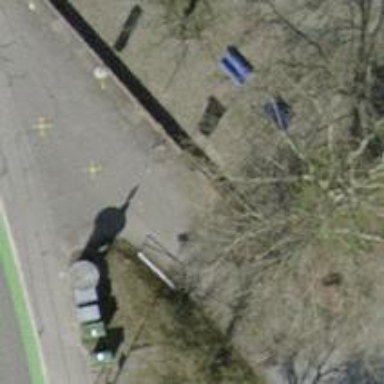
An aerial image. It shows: Swing gate barrier.